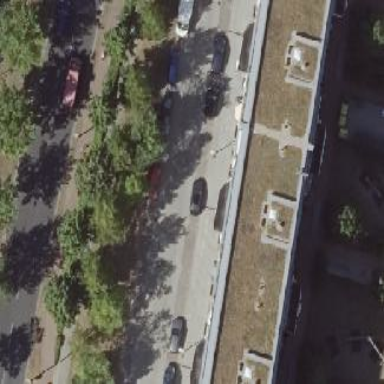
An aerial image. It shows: Street-side parking area with parallel orientation. The surface is made of paving stones.